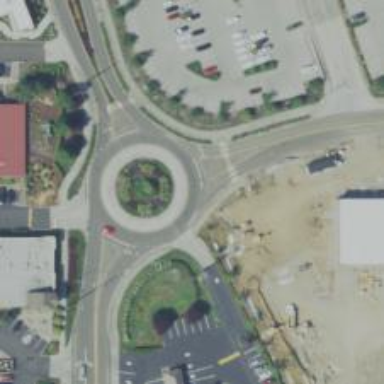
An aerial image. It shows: Tertiary road that leads to roundabout.